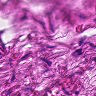
Metastatic tissue present: no